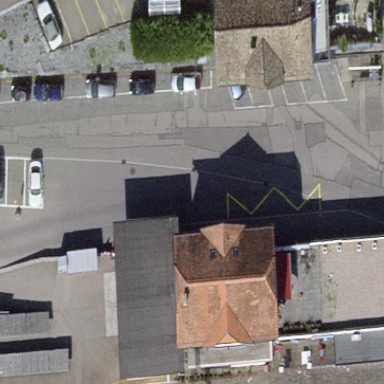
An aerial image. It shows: Train station building.